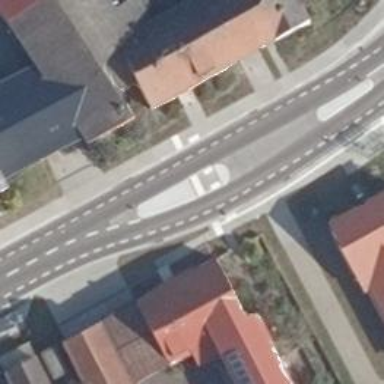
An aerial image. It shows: Traffic calming island.